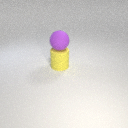
large yellow rubber cylinder below large purple rubber sphere